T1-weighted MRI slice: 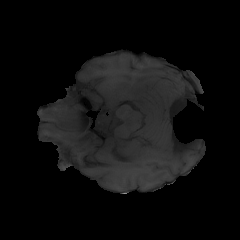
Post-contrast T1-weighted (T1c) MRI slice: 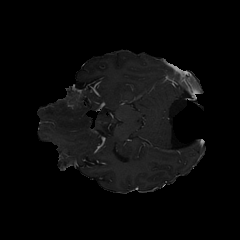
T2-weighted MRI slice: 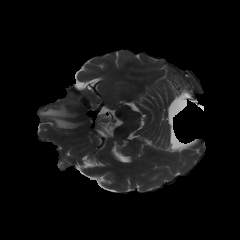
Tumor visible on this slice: yes